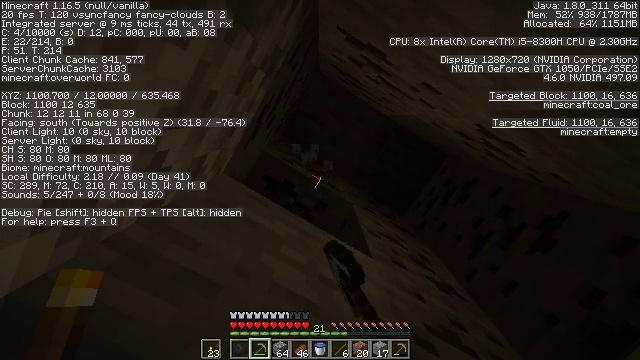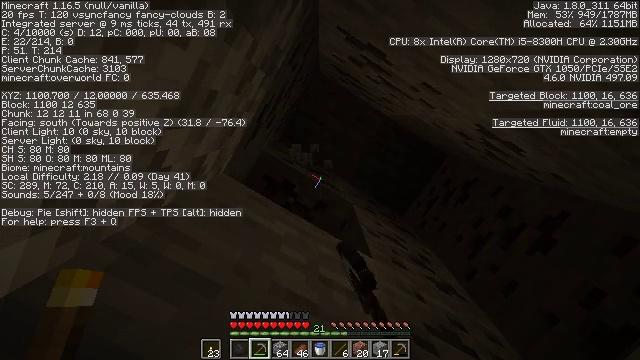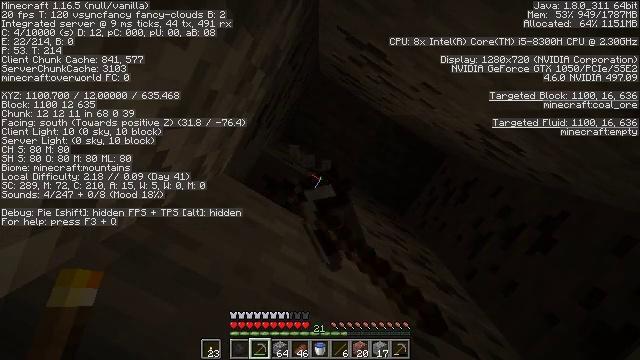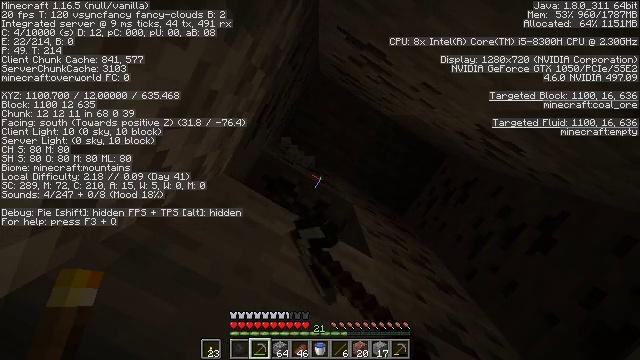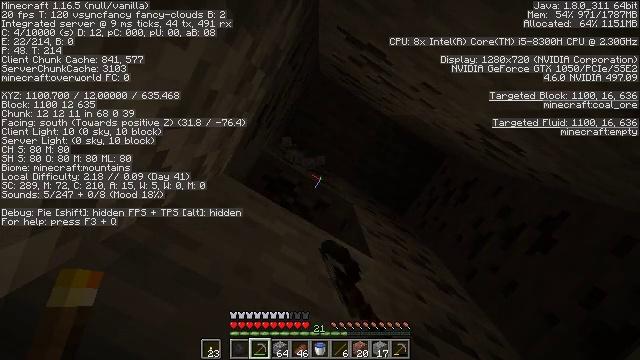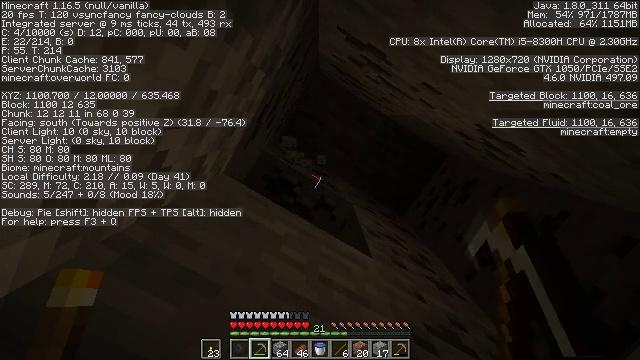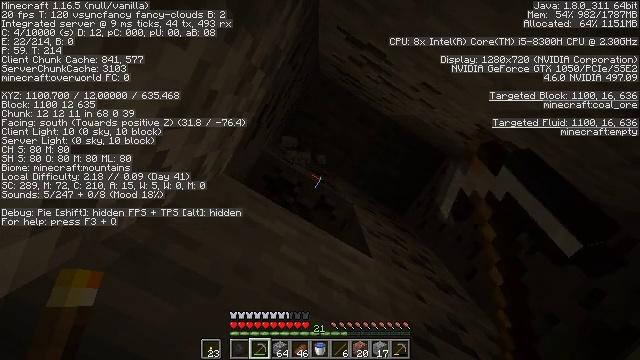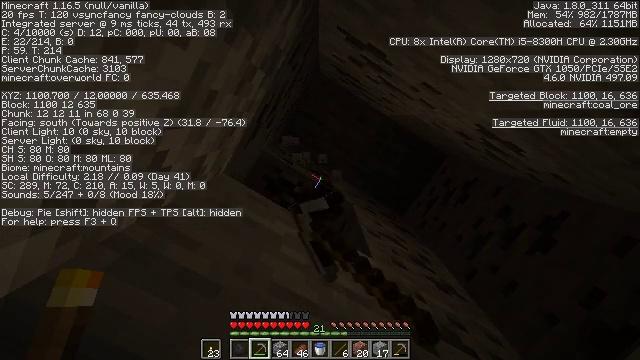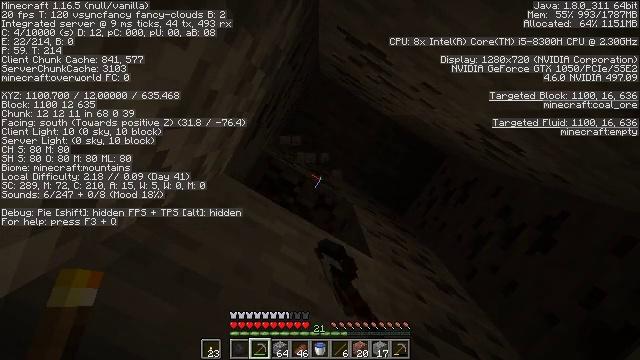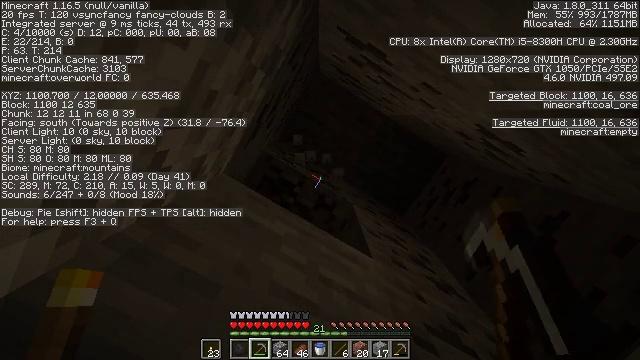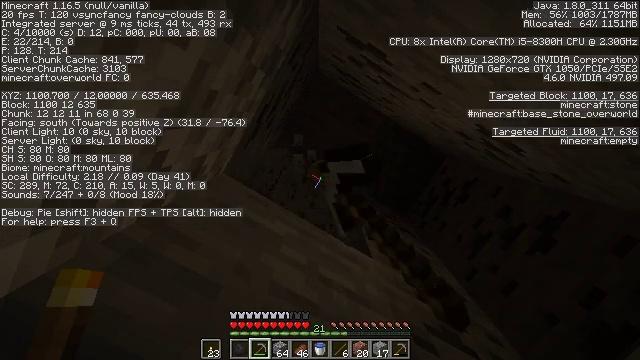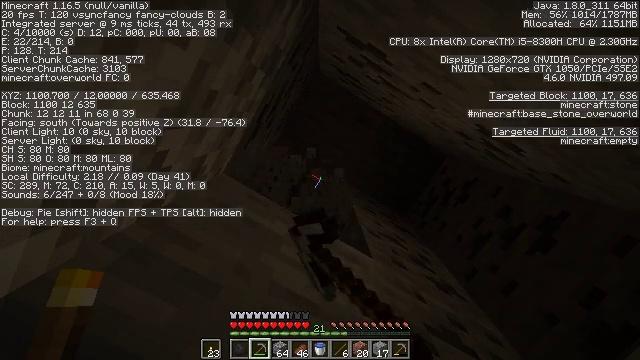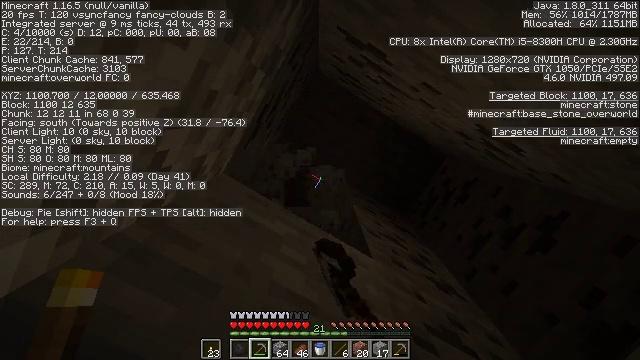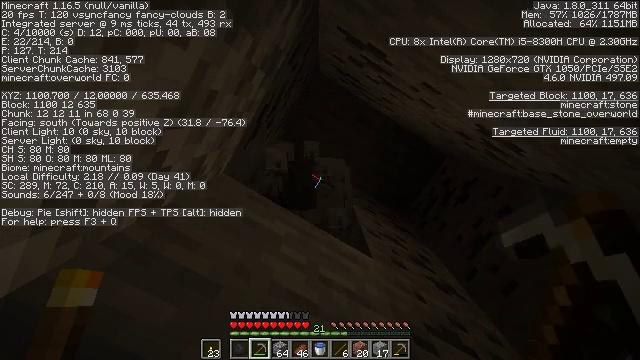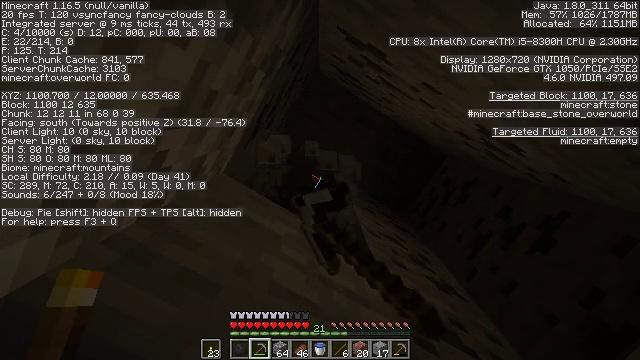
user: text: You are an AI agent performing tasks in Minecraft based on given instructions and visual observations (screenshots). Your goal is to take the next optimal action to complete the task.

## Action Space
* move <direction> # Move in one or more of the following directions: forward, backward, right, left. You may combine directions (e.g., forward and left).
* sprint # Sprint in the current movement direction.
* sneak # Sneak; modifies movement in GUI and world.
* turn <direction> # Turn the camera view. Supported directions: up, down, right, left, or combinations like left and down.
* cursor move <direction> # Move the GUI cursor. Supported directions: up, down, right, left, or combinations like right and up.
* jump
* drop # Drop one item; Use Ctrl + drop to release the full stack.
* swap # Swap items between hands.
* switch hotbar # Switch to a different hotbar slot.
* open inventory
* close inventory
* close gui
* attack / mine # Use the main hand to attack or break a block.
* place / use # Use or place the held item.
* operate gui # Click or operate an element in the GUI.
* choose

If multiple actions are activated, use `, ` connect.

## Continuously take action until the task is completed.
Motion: motion action
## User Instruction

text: Find and mine the coal ore.
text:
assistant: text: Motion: attack / mine
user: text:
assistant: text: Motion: attack / mine
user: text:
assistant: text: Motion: attack / mine
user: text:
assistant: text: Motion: attack / mine
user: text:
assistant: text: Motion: attack / mine
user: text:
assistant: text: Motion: attack / mine
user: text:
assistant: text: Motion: attack / mine
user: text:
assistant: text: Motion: attack / mine
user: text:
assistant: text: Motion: attack / mine
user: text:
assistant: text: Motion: attack / mine
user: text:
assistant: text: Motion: attack / mine
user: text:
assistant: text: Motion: attack / mine
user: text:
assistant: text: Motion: attack / mine
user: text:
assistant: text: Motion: attack / mine
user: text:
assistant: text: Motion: attack / mine